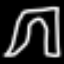
Label: pants